Question: I have created a donut chart using the highcharts library.
I need to have two different datalabels, one outside how it is at the moment and another datalabel on the inside.
Expected outcome:

Here is a fiddle: <URL>
JS:
'''
$(function () {
$('#container5').highcharts({
chart: {
type: 'pie',
options3d: {
enabled: false,
alpha: 0
}
},
colors: ['#081969', '#0e2569', '#1e3b81', '#284893', '#30509b'],
title: {
text: ''
},tooltip: {
enabled: false
},
plotOptions: {
pie: {
innerSize: 130,
depth: 45
}
},
series: [{
name: 'Delivered amount',
data: [
['31%', 31],
['25%', 25],
['22%', 22],
['15%', 15],
['7%', 7]
]
}]
});
});
'''
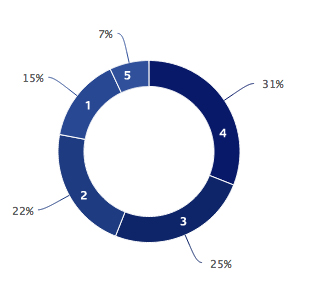
Answer: You can use two same series. Something like this:
'''
series: [{
name: 'Delivered amount',
data: [
['31%', 31],
['25%', 25],
['22%', 22],
['15%', 15],
['7%', 7]
],
size: '60%',
dataLabels: {
formatter: function() {
return this.y
},
distance:10
}
},{
name: 'Delivered amount',
data: [
['3', 31],
['2', 25],
['2', 22],
['5', 15],
['7', 7]
],
size: '60%',
dataLabels: {
formatter: function() {
return this.point.name
},
color: 'white',
distance:-10
}
}]
'''
<URL>